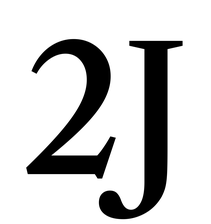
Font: LibreCaslonText_Medium